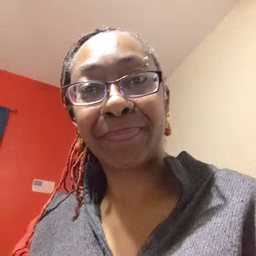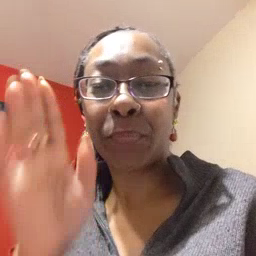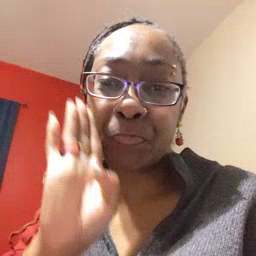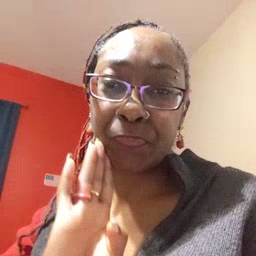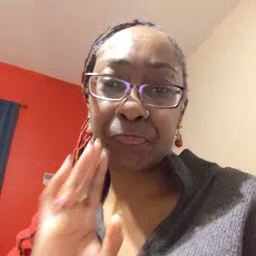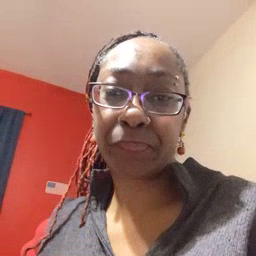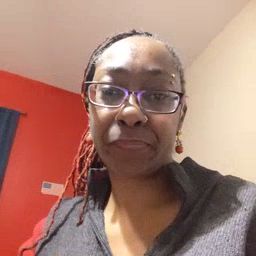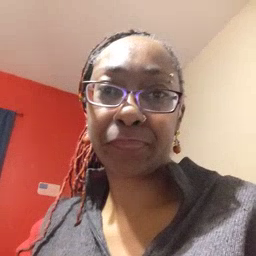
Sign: brown